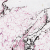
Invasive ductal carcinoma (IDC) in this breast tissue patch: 0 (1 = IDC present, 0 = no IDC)